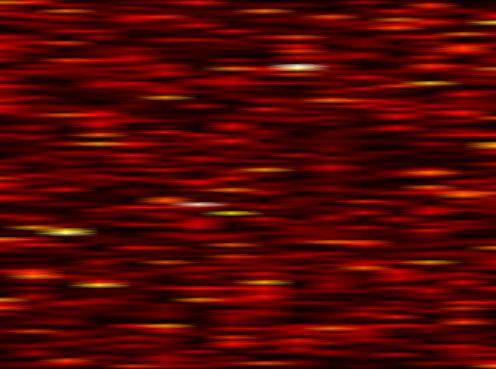
Label: OFDM